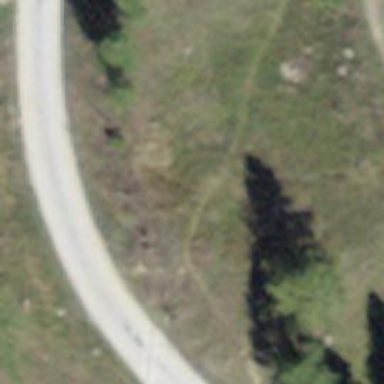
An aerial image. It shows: Path on the ground.